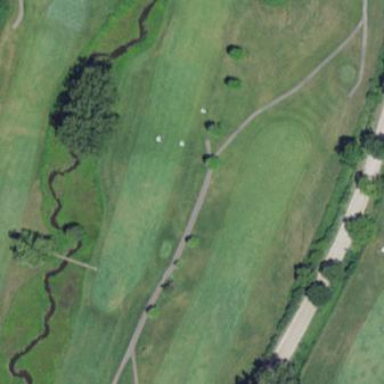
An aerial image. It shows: Golf fairway surrounded by grass.